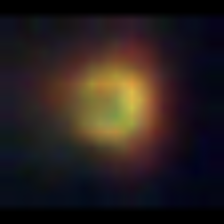
Taxon: NanoPlankton
Group: Other